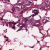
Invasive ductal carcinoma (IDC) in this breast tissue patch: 1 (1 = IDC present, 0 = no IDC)